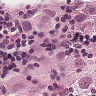
Metastatic tissue present: yes